Question: I have a .html.erb file which is used to display a form on a website. ('Redmine')
I need to make a row bold. When the tracker == Anomaly, the row must be bold.

'''
<% if query.columns == Anomaly>
make the text bold
'''
but I think I have the wrong logic. How can I implement my idea?
I know what the ruby rows are processed in the following code. But I have no idea how to make a row bold based on a query.
'''
<style>
.bolding {font-weight: bold;}
</style>
<tr id="issue-<%= issue.id %>" class="bolding hascontextmenu
<%= cycle('odd', 'even') %>
<%= issue.css_classes %> <%= level > 0 ? "idnt idnt-#{level}" : nil %>">
<td class="checkbox hide-when-print"><%= check_box_tag("ids[]", issue.id, false, :id => nil) %></td>
<td class="id"><%= link_to issue.id, :controller => 'issues', :action => 'show', :id => issue %></td>
<% query.columns.each do |column| %><%= content_tag 'td', column_content(column, issue), :class => column.css_classes %><% end %>
</tr>
'''
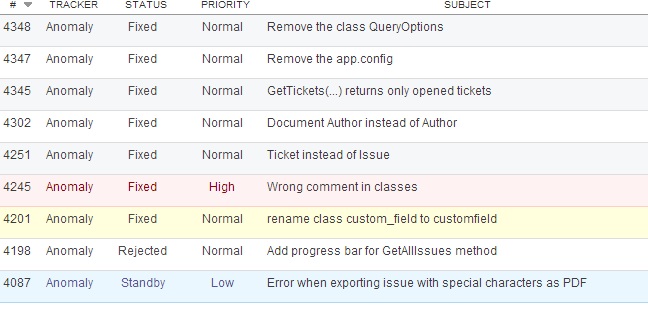
Answer: This was the right way to do it
'''
<tr id="issue-<%= issue.id %>" class="hascontextmenu <%= cycle('odd', 'even') %> <%= issue.css_classes %> <%= level > 0 ? "idnt idnt-#{level}" : nil %>"
<% if issue.tracker_id == 12 %> style="font-weight:bold" <% end %>
>
<td class="checkbox hide-when-print"><%= check_box_tag("ids[]", issue.id, false, :id => nil) %></td>
<td class="id"><%= link_to issue.id, :controller => 'issues', :action => 'show', :id => issue %></td>
<% query.columns.each do |column| %><%= content_tag 'td', column_content(column, issue), :class => column.css_classes %><% end %>
</tr>
'''